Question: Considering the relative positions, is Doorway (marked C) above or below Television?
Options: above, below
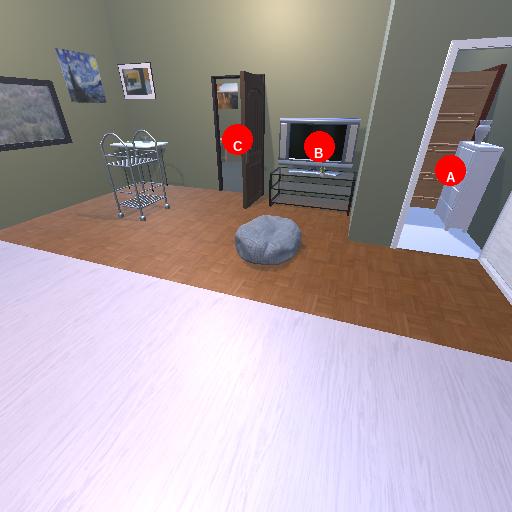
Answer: above